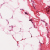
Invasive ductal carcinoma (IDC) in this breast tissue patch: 0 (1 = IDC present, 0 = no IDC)